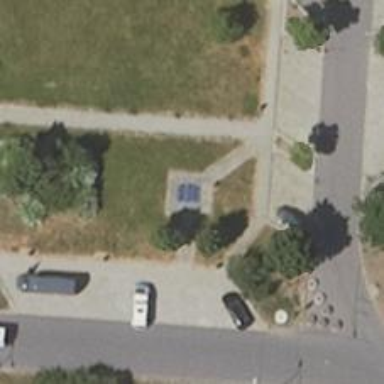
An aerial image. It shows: Picnic site for tourists.